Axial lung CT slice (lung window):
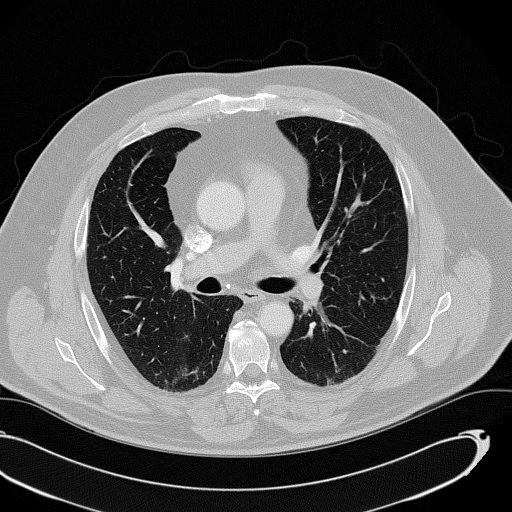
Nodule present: no